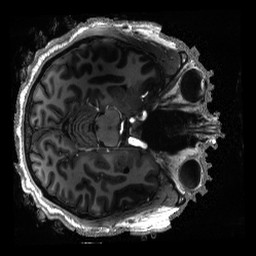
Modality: T1w
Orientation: axial
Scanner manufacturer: siemens
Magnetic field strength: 7 T
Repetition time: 3.82 s
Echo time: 0.00172 s